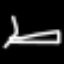
Label: The Eiffel Tower